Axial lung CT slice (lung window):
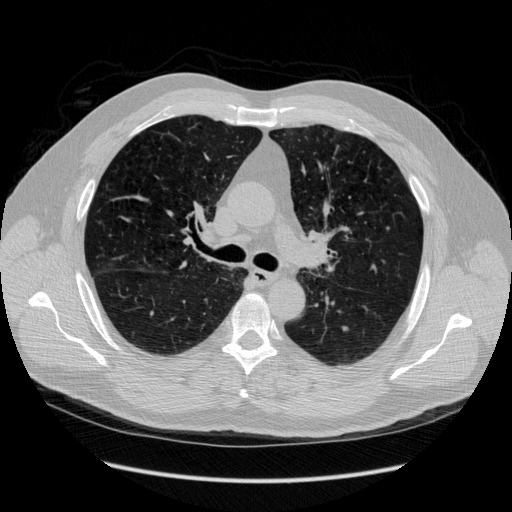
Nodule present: no